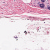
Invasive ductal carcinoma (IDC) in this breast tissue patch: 0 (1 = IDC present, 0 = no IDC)